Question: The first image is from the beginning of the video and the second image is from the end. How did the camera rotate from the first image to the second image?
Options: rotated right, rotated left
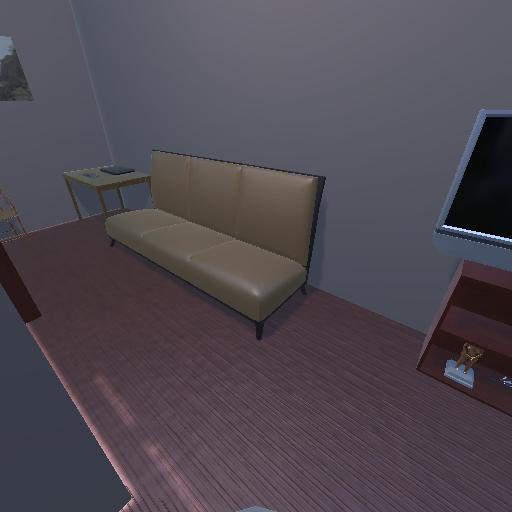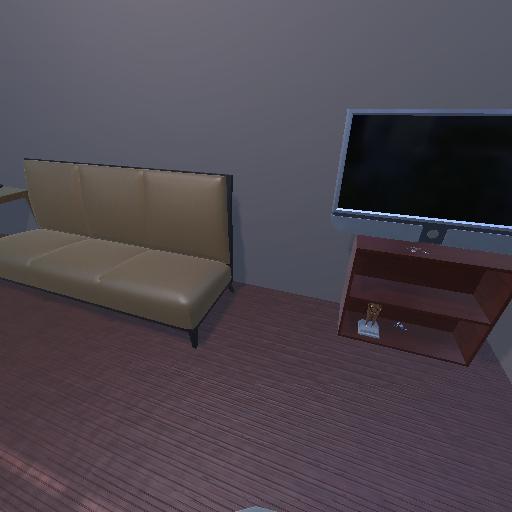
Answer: rotated right